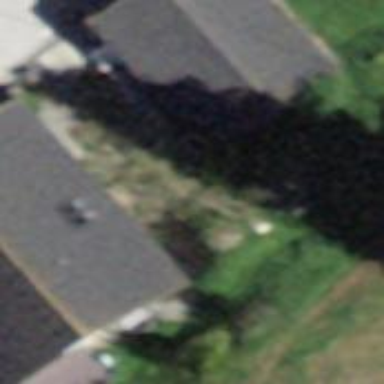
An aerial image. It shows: Garage building.